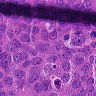
Metastatic tissue present: yes